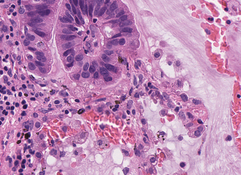
Tumor epithelial tissue: yes
Tumor-associated stroma tissue: yes
Normal tissue: no